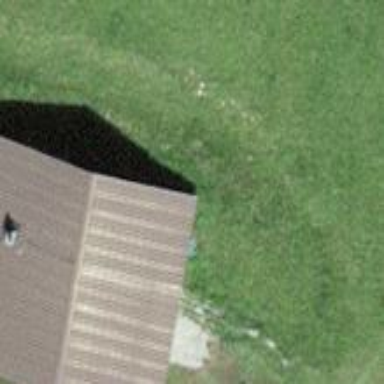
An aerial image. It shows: Cabin is depicted in the image.